Question: please see the code below :
'''
<?php
$str1 = 'My Name Is : ';
$str2 = 'Dvid!';
echo $str1.$str2;
?>
'''
just a simple php code.
i want to encode (for example base64) this php file and use encoded php file instead of normal.
so the base64 encode of the codes upper is like below :
'''
PD9waHANCiRzdHIxID0gJ015IE5hbWUgSXMgOiAnOw0KJHN0cjIgPSAnRHZpZCEnOw0KZWNobyAkc3RyMS4kc3RyMjsNCj8+DQo=
'''
now how can i use that encoded php file?
i think eval() function is the answer!
so i changed the php file like this for use :
'''
<?php
$str = 'PD9waHANCiRzdHIxID0gJ015IE5hbWUgSXMgOiAnOw0KJHN0cjIgPSAnRHZpZCEnOw0KZWNobyAkc3RyMS4kc3RyMjsNCj8+DQo=';
eval("base64_decode(\$str);");
?>
'''
my problem is i really do n't know why the output is blank (white screen)?
how can i fix this problem?
i test using include instead after answers like below and i got an error :
'''
<?php
include 'data://text/plain;base64,PD9waHANCiRzdHIxID0gJ015IE5hbWUgSXMgOiAnOw0KJHN0cjIgPSAnRHZpZCEnOw0KZWNobyAkc3RyMS4kc3RyMjsNCj8';
?>
'''
and error :

i am looking for a way without any changing on server configurations, because we do n't have access on remote host after publish...
i removed
'''
<?php
?>
'''
part from base64 encode -> still have blank screen.
thanks for attention
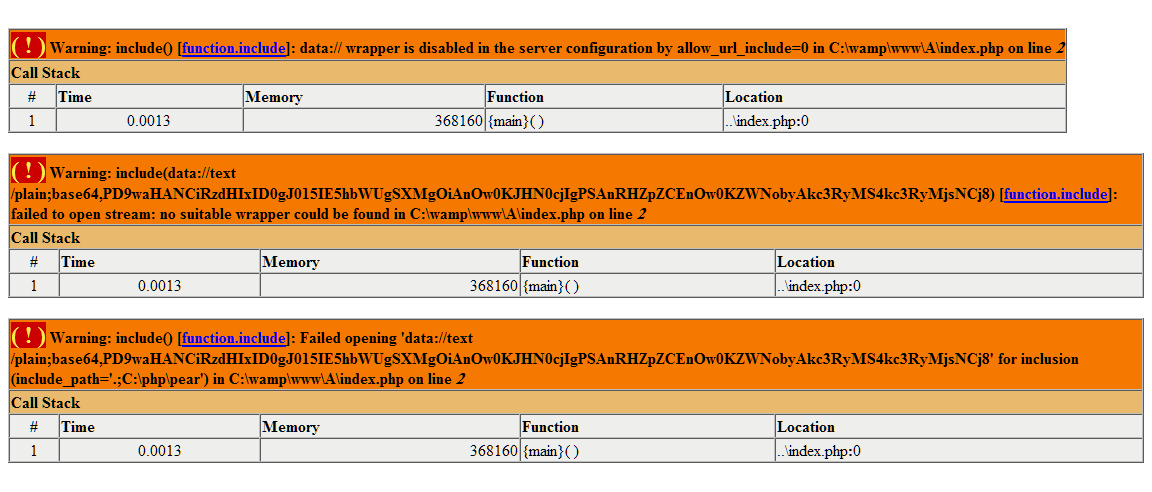
Answer: Two problems here:
1. You're evaluating the code: base64_decode($str);
which does nothing.
2. There are still <?php and ?> tags in there, which eval can't handle.
So, one interesting solution is to use 'include' instead, with a PHP 'data://' URI:
'''
include 'data://text/plain;base64,PD9waHANCiRzdHIxID0gJ015IE5hbWUgSXMgOiAnOw0KJHN0cjIgPSAnRHZpZCEnOw0KZWNobyAkc3RyMS4kc3RyMjsNCj8+DQo=';
'''
Note that you'll need 'allow_url_include' enabled for this to work.